Aerial crown-view tile of a tropical tree (Barro Colorado Island, Panama), acquired 20250217:
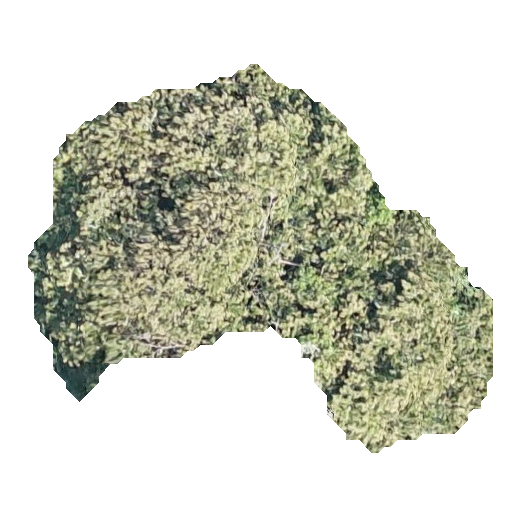
Species: Quararibea stenophylla
GBIF accepted scientific name: Quararibea stenophylla
Crown area: 159.749 m²